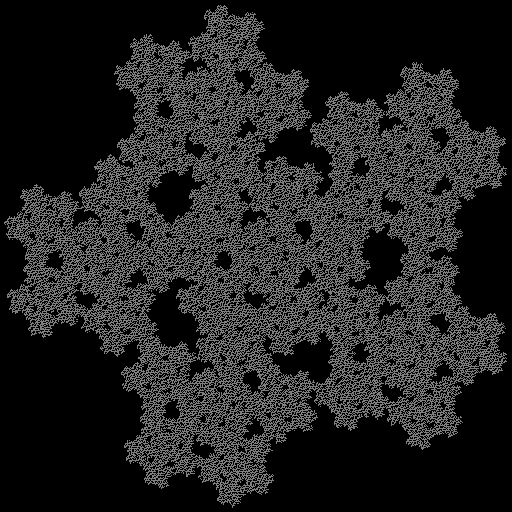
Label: mcWorter_pedigree